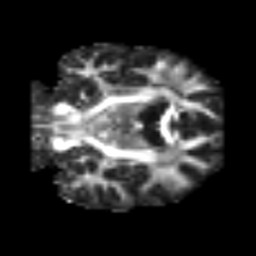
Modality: FA
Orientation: coronal
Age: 68
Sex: male
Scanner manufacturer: siemens
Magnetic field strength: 3 T
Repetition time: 5.6 s
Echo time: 0.082 s